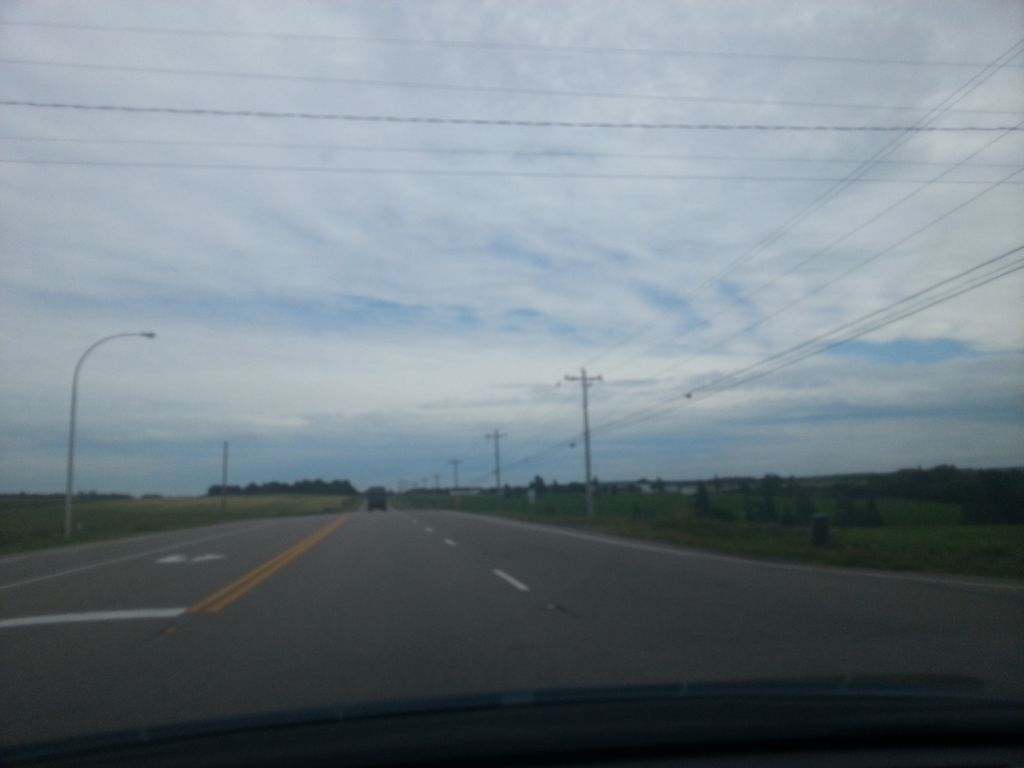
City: charlottetown